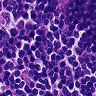
Metastatic tissue present: no